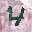
Label: 4